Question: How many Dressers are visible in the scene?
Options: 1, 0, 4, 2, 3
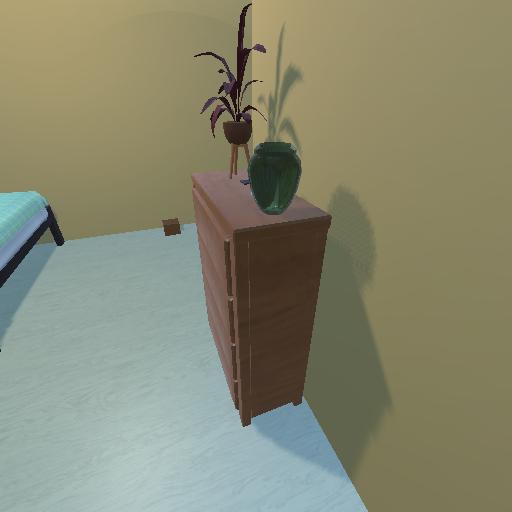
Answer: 1